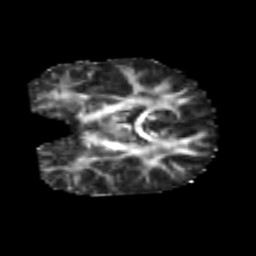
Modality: FA
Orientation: coronal
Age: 7
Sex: male
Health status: healthy